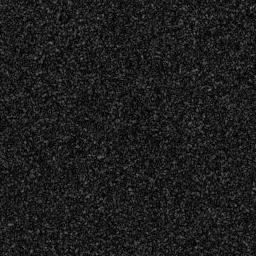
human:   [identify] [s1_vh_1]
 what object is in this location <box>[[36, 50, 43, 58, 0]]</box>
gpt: <ref>1 small ship at the center</ref>